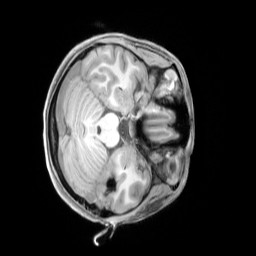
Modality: T1w
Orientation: axial